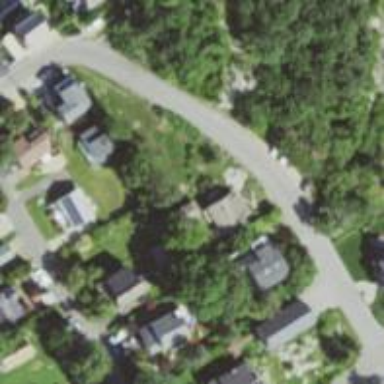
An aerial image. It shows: Residential road.